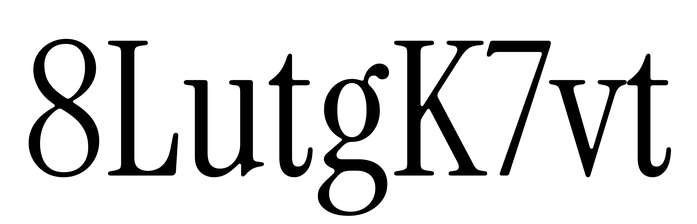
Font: InstrumentSerif-Regular